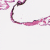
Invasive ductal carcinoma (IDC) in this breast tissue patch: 0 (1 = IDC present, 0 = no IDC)